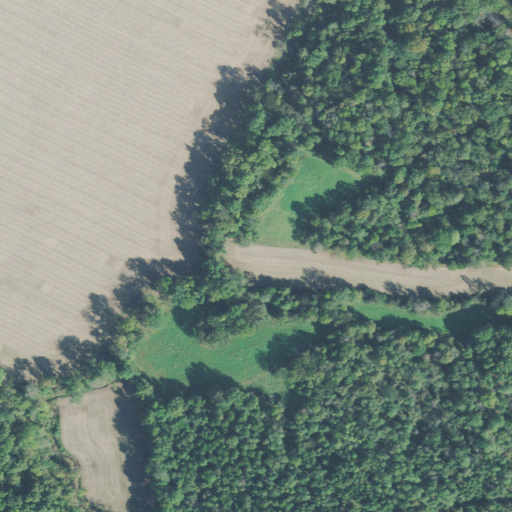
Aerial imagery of valley in Tennessee named Cave Hollow containing deciduous forest, cultivated crops, mixed forest, pasture, grassland, and open development